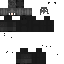
A female skeleton skin with dark skin, wearing brown helmet dressed in a black robe top and black pants, featuring a closed mouth.